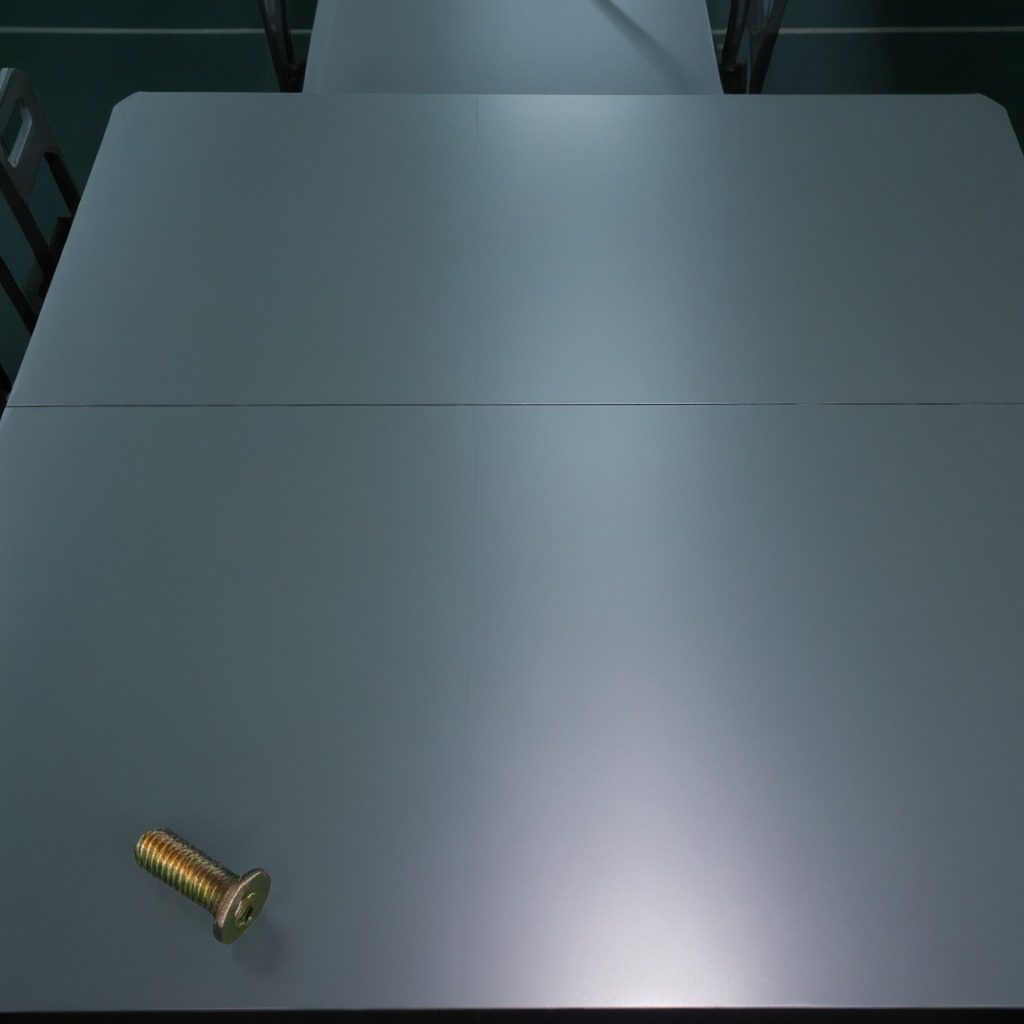
A metal screw lying on a clean empty table in a railway signal maintenance room lit by harsh overhead fluorescents photorealistic surface textures crisp shadows high dynamic range